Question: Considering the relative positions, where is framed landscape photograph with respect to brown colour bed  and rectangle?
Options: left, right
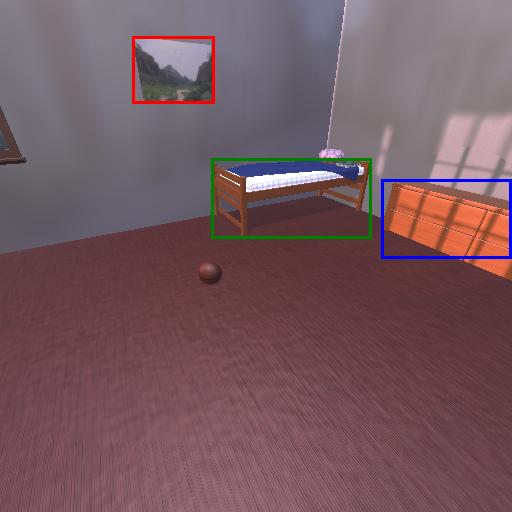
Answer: left